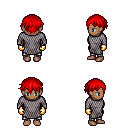
a pixel art fantasy rpg character, female body template, human, dark skin, chain mail, metal pants, red short bangs hairstyle, gold gloves, four views (front, back, left, right), 2x2 character sprite sheet, small pixel art, hard edges, no anti-aliasing